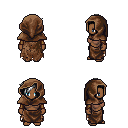
a pixel art fantasy rpg character, female body template, human, dark skin, brown tattered cape, robe skirt, white pixie cut hairstyle, cloth hood, leather bracers, four views (front, back, left, right), 2x2 character sprite sheet, small pixel art, hard edges, no anti-aliasing